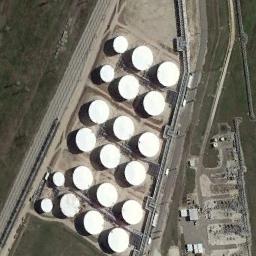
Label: storage_tank